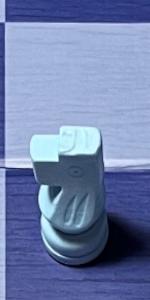
Label: Knight_White